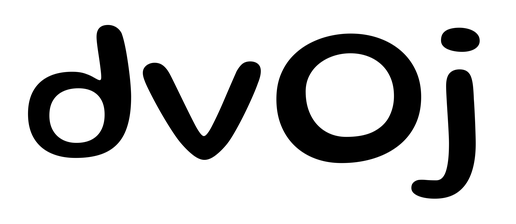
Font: Gluten_Regular